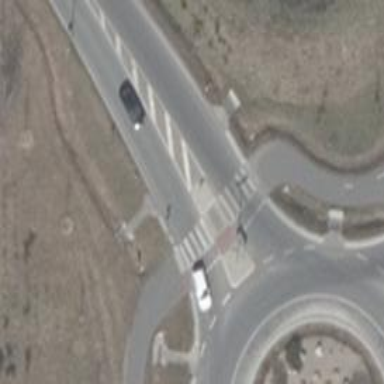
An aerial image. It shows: Zebra crossing with crossing island.